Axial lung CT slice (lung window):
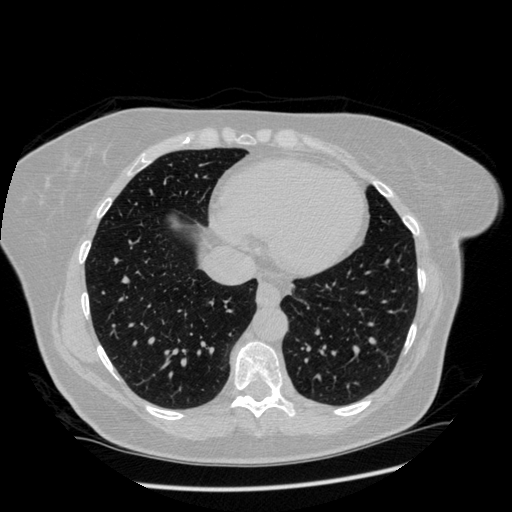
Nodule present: no